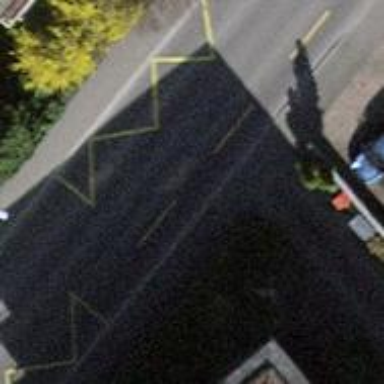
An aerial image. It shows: Residential road with asphalt surface. There is cycle lane on the left side.